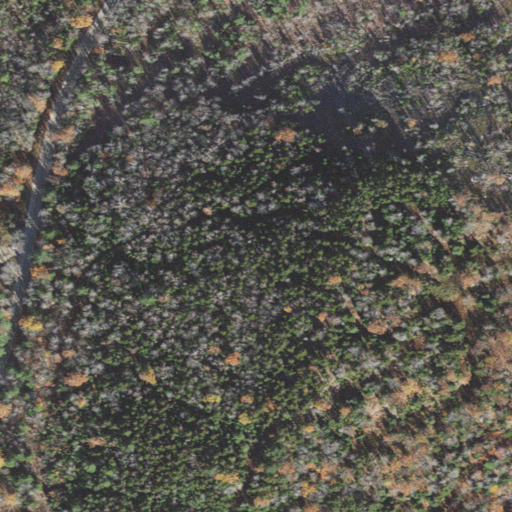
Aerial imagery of mountain in New Hampshire named Bannock Hill containing evergreen forest, mixed forest, open development, grassland, and woody wetlands